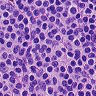
Metastatic tissue present: no